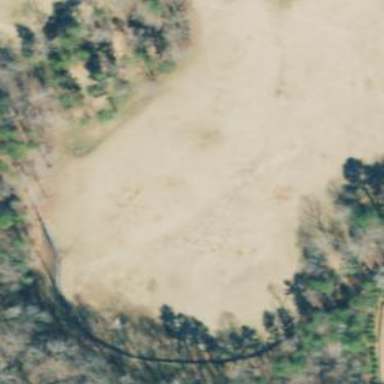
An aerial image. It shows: Grassy area designated for driving range golf.